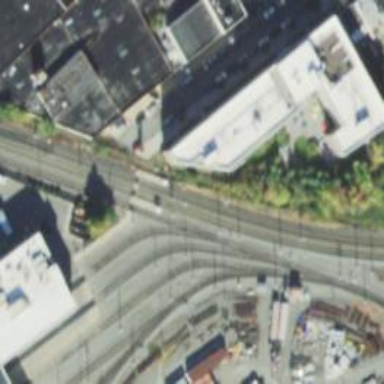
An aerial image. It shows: Light rail service yard with electrified contact lines.